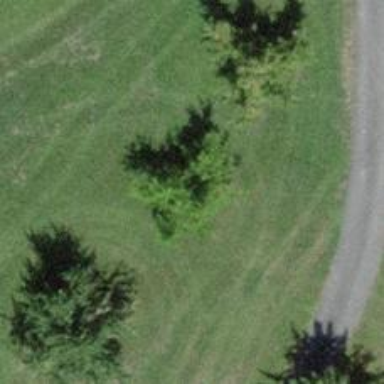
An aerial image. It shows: Single tag "natural: tree."